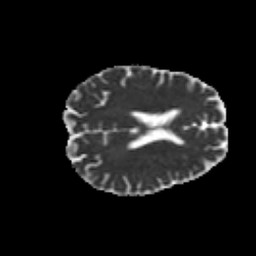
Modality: MD
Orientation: axial
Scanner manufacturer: siemens
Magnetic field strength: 3 T
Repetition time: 6.8 s
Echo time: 0.093 s